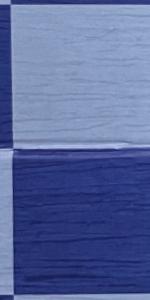
Label: Empty